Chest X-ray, PA view. Patient: 53 years old, sex M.
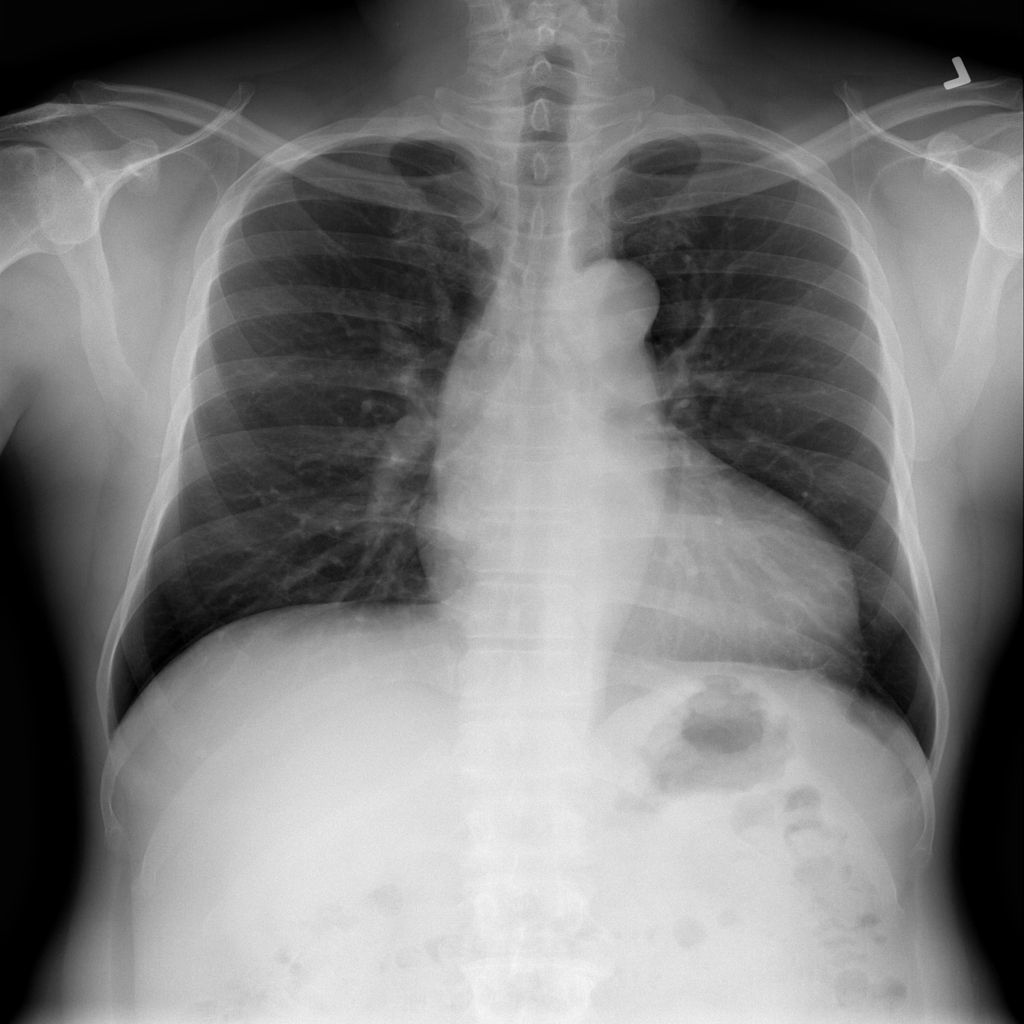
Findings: No Finding